Brain MRI, t2w sequence, axial 2D slice.
Patient: age 35, sex F, weight 95 kg, height 1.95 m
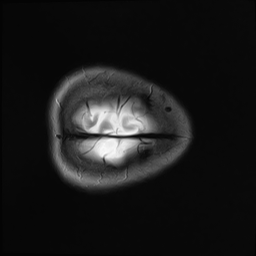